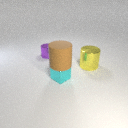
small cyan metal cube to the left of large yellow metal cylinder